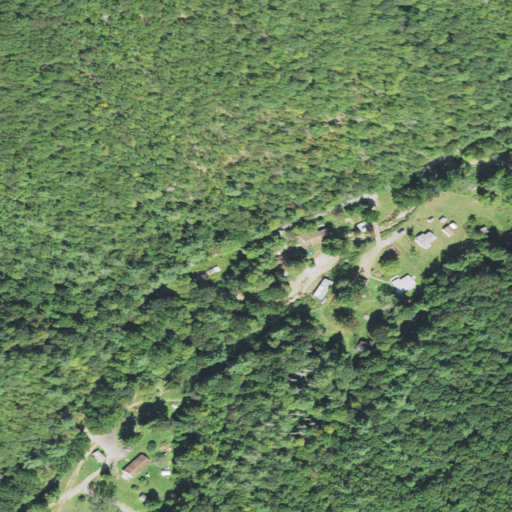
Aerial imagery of valley in West Virginia named Fletcher Hollow containing deciduous forest, mixed forest, open development, low intensity development, and pasture